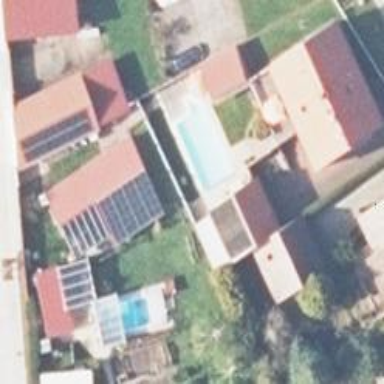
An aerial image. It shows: Swimming pool located in leisure land.